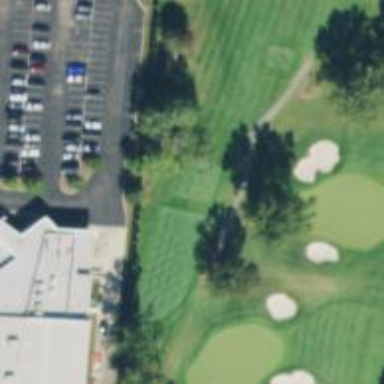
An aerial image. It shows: Service road used as golf cart path.